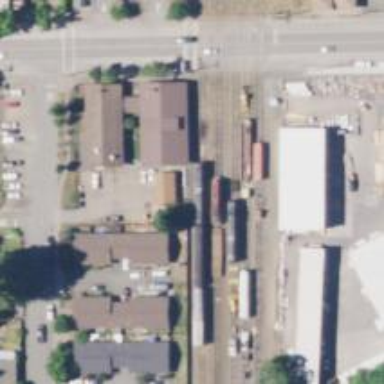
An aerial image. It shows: Railway siding with rails.